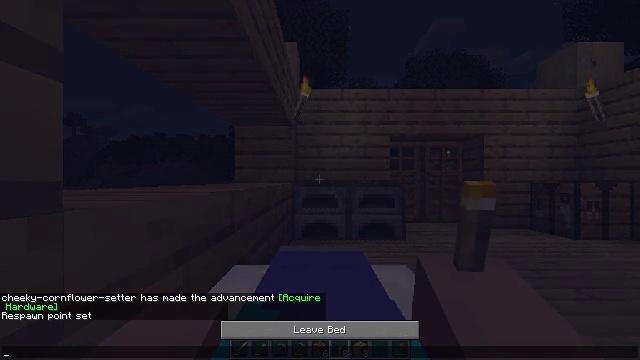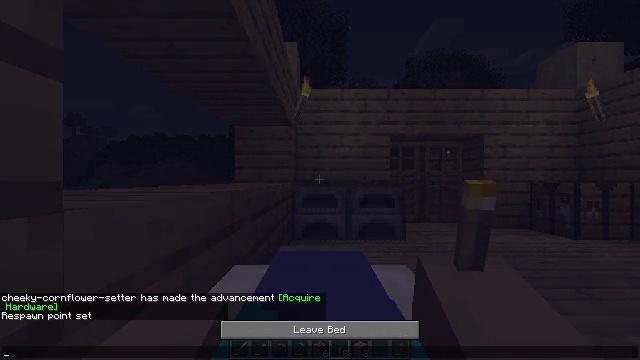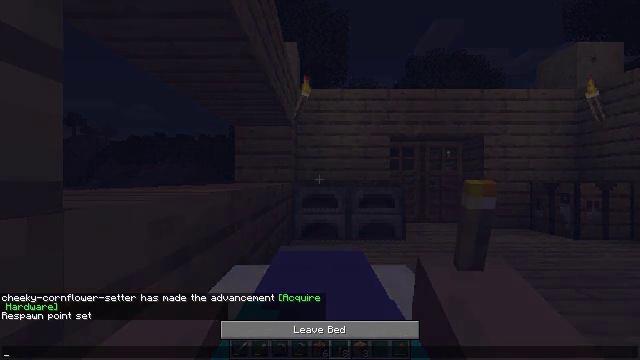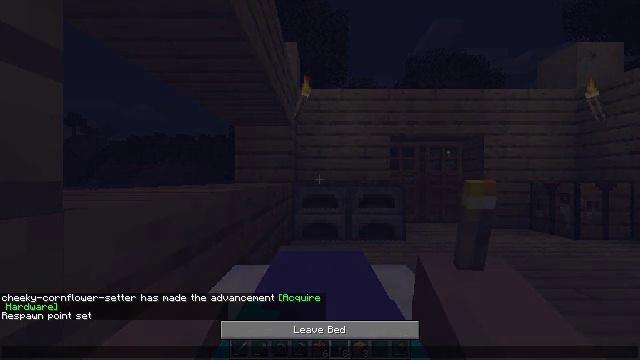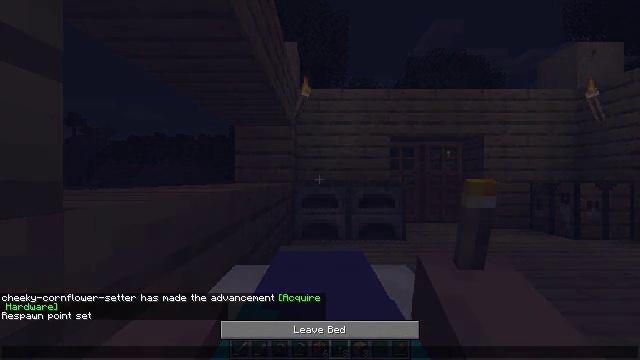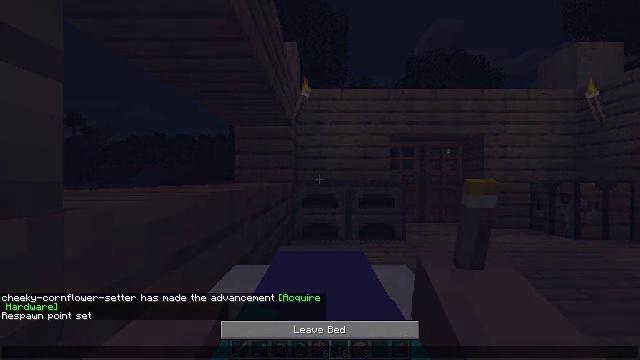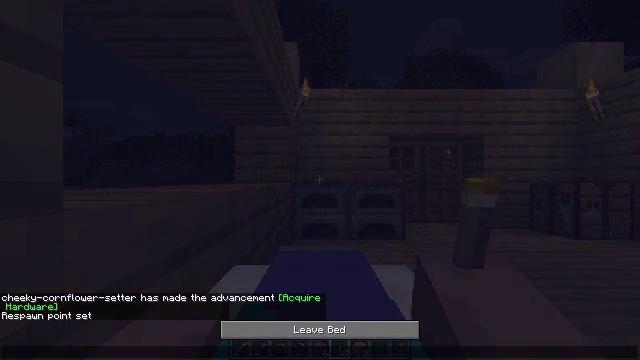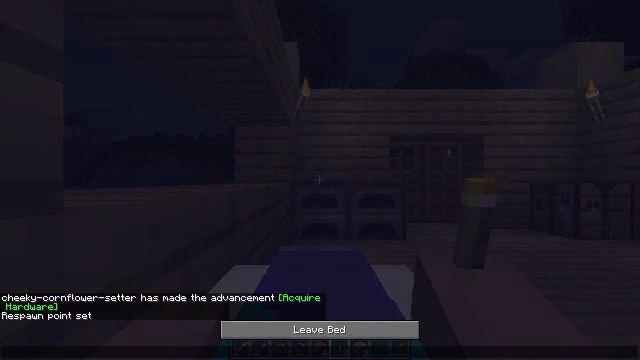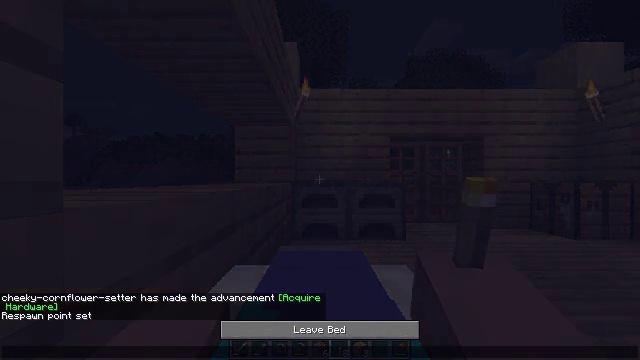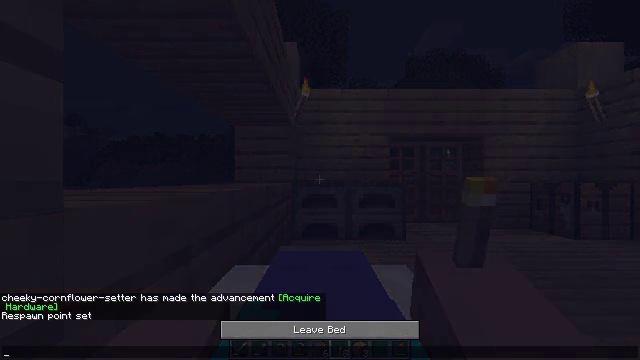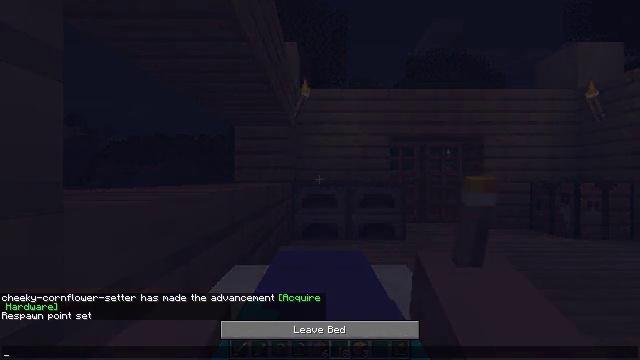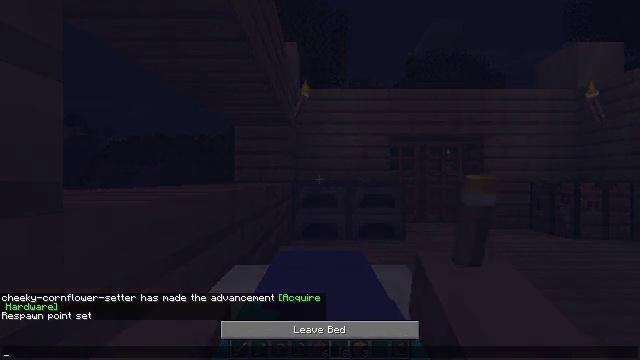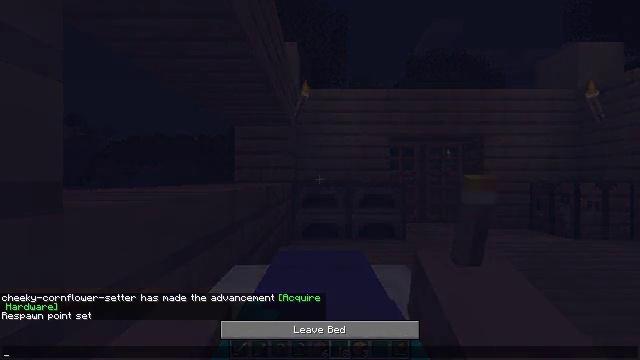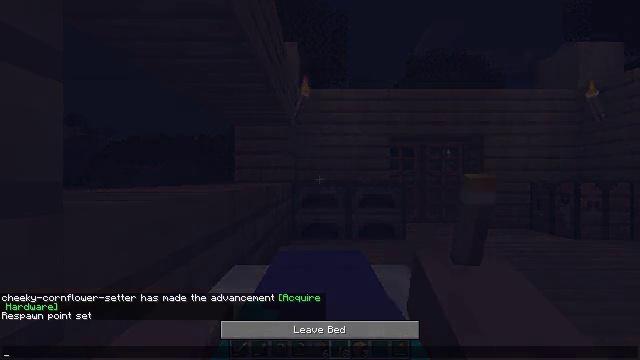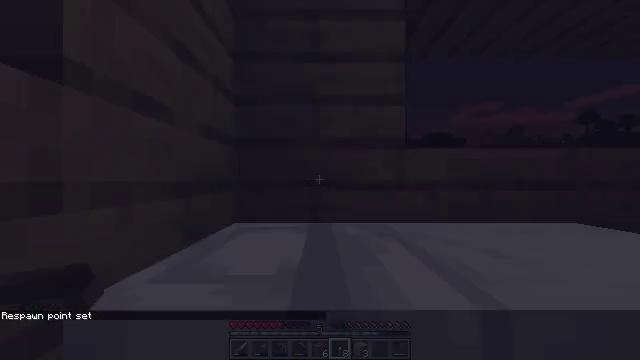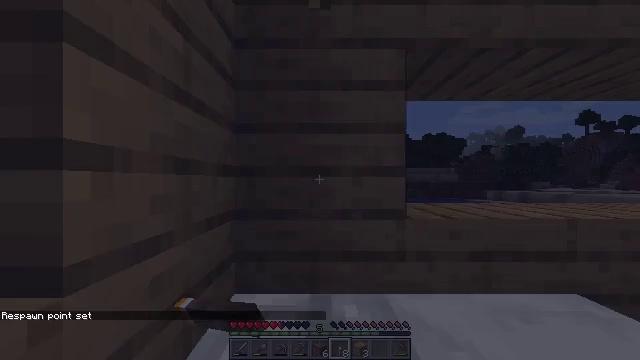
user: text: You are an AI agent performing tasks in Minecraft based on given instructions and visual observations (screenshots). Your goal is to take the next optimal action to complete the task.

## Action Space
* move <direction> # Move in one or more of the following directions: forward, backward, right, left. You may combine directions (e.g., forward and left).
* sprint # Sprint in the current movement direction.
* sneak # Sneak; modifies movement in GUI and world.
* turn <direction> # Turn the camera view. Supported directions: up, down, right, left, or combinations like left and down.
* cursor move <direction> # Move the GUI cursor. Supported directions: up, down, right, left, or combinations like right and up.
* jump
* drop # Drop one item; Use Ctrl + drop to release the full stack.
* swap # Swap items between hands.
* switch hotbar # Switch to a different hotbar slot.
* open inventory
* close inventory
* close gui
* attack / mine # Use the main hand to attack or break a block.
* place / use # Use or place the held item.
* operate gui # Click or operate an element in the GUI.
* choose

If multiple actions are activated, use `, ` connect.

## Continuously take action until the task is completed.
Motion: motion action
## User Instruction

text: Mine the chest to collect it.
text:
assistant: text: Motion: no_op
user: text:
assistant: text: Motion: no_op
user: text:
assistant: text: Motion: no_op
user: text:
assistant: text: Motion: no_op
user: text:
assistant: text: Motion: no_op
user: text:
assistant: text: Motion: no_op
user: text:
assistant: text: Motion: no_op
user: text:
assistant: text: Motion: no_op
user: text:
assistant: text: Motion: no_op
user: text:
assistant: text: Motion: no_op
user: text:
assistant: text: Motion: no_op
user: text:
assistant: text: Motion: no_op
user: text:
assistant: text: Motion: no_op
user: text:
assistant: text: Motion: no_op
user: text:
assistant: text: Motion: close gui
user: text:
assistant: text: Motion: no_op
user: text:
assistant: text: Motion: no_op
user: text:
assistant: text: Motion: no_op
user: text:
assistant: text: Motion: no_op
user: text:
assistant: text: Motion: no_op
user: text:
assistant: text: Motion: no_op
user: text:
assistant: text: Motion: no_op
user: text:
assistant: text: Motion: no_op
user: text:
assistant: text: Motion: no_op
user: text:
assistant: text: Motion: no_op
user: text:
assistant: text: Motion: no_op
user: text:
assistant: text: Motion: no_op
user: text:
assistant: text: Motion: no_op
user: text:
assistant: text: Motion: no_op
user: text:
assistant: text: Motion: no_op